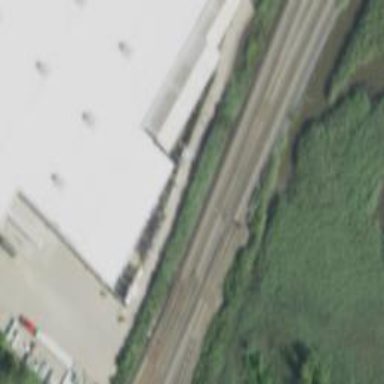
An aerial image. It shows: Railway track.